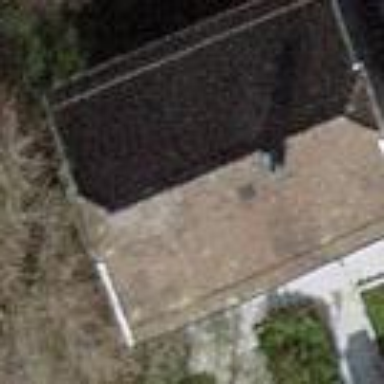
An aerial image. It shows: Simple house.